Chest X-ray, PA view. Patient: 49 years old, sex F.
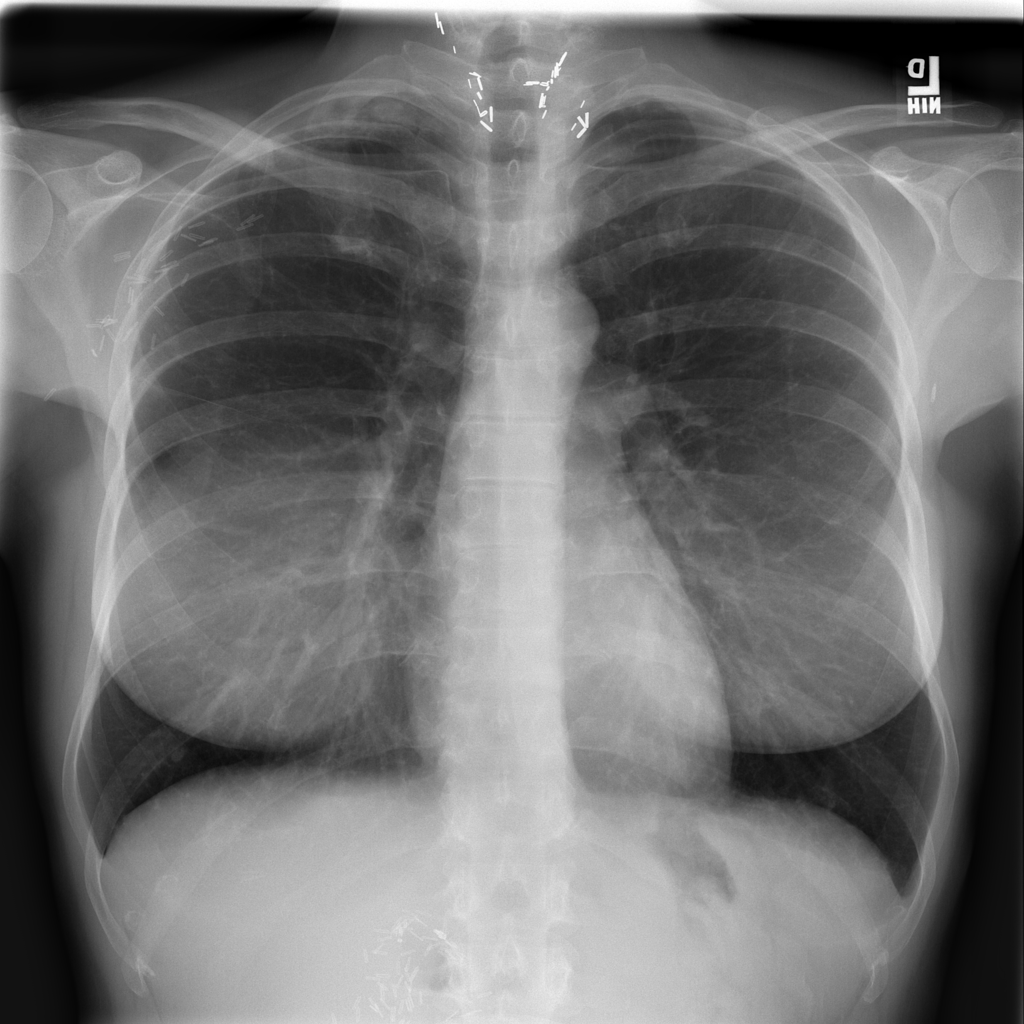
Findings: Nodule